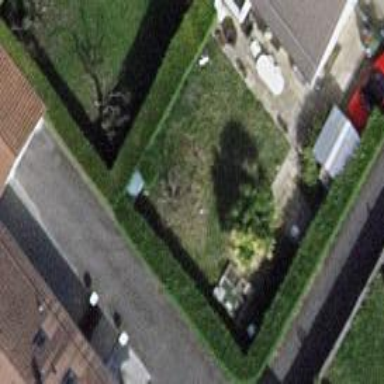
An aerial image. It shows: Garden surrounded by fence.